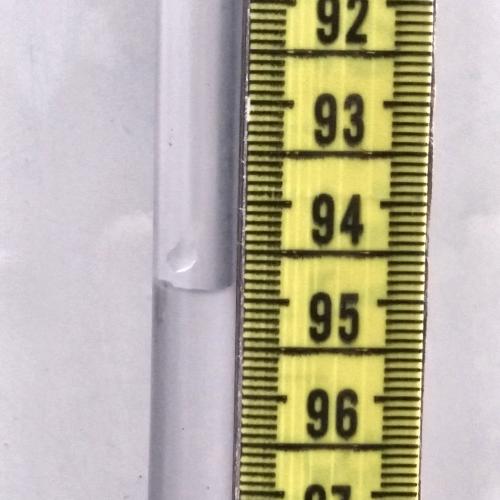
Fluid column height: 94.9 cm